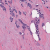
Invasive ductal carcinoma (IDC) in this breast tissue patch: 1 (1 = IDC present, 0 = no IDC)